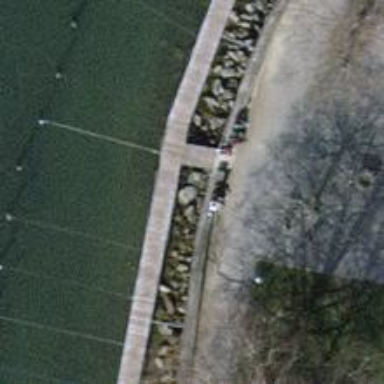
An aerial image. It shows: Man-made pier.